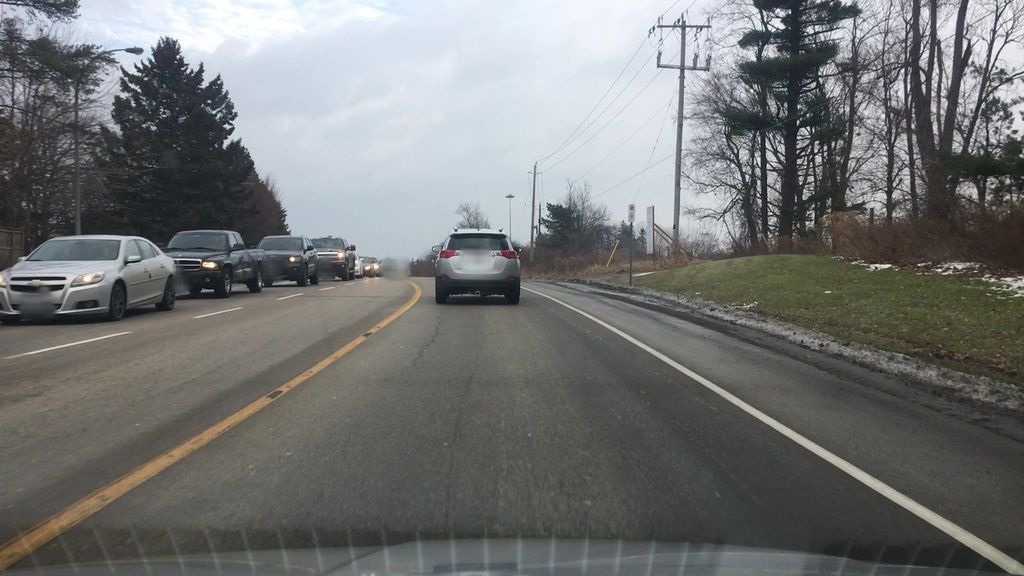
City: hamilton